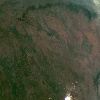
Label: land